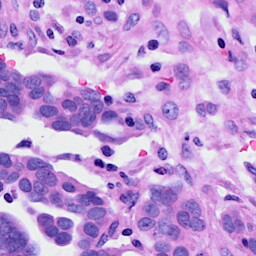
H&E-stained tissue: Ovarian